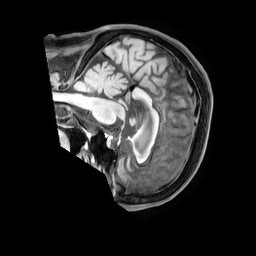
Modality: T1w
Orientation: sagittal
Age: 74
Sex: female
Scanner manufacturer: philips
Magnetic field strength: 3 T
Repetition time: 0.6 s
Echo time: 0.02833 s